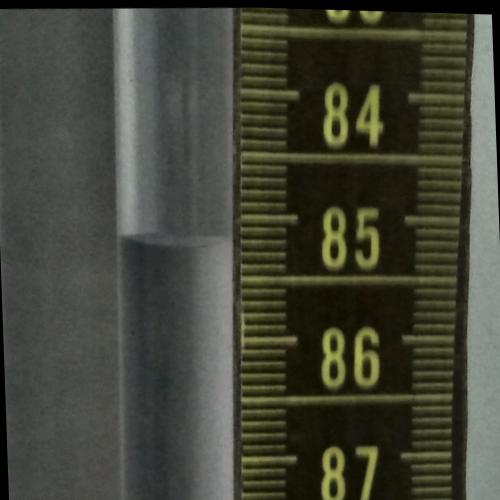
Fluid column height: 85.2 cm